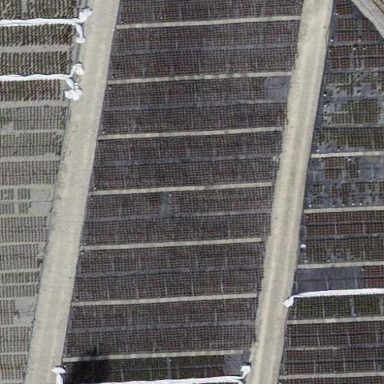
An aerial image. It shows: Plant nursery area.